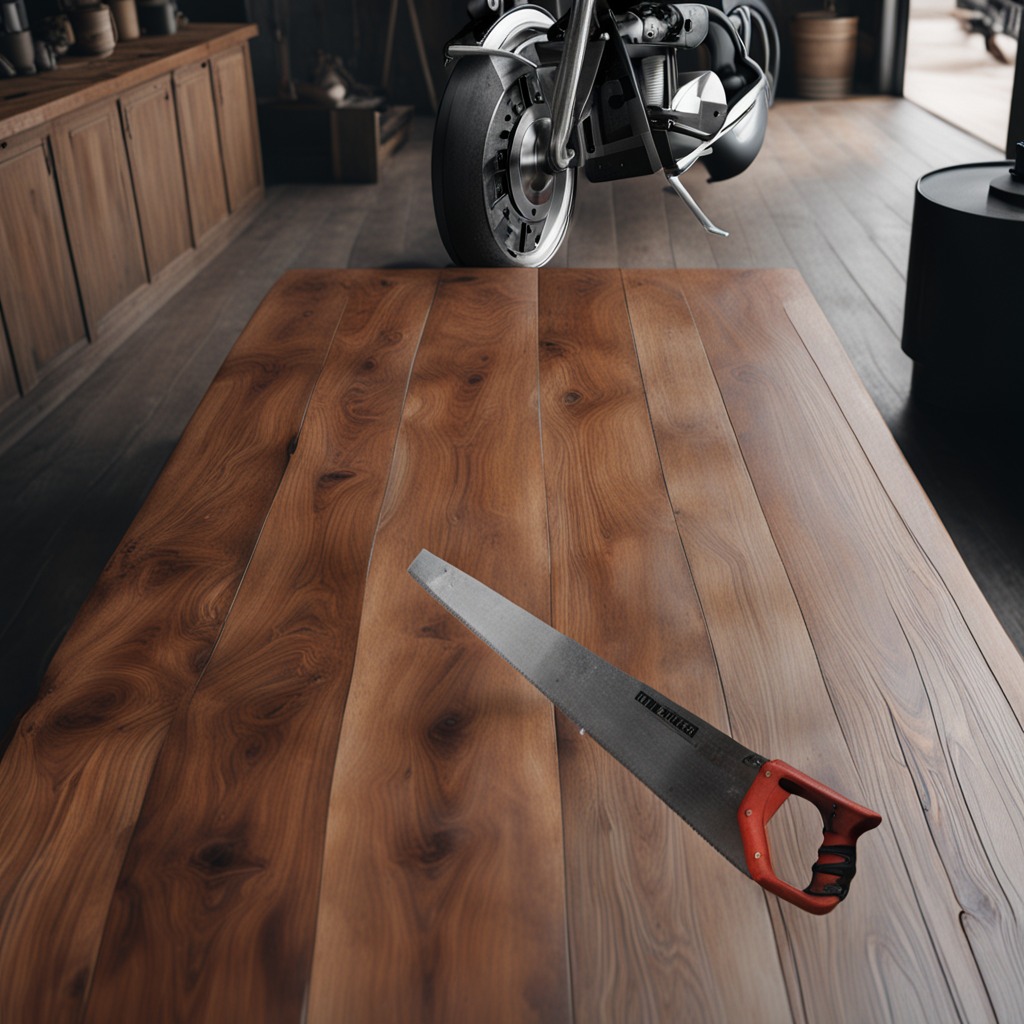
A handheld metal saw is lying on the oil-spilled wooden table in a vintage motorcycle garage.